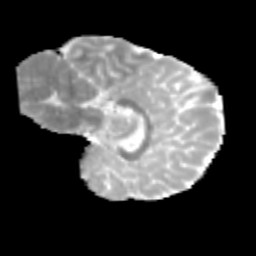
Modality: MD
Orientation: sagittal
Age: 12
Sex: male
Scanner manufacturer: siemens
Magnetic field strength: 3 T
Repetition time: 3.8 s
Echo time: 0.07 s